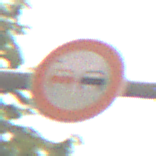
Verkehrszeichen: Ueberholverbot
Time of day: MorningAfternoon
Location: Outdoor (Urban)
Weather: Overcast
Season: NotSpecified
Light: Natural